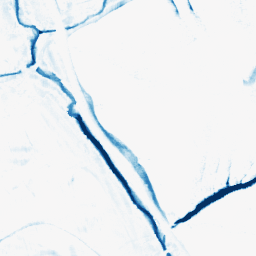
Category: morphological
Decomposition family: morphological_square
Decomposition parameters: operation: closing
size: 10
Upsampling method: quartic
Upsampling parameters: scale: 2
Upsampling scale: 2